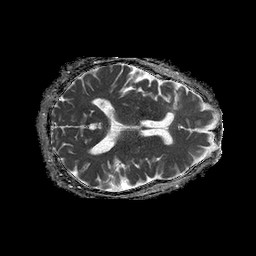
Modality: ADC
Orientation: axial
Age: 78
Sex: female
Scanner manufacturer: philips
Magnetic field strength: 1.5 T
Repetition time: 4.6 s
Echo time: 0.08941 s